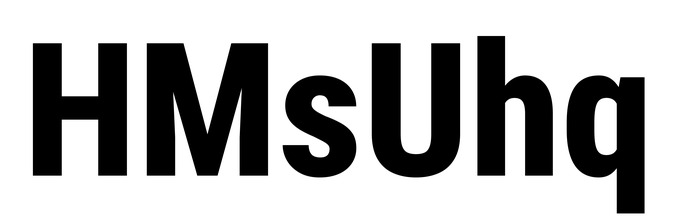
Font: Roboto_Condensed_ExtraBold